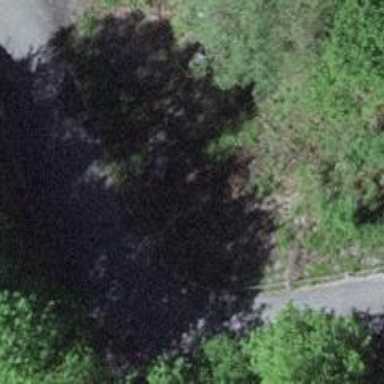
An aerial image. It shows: There is tunnel.